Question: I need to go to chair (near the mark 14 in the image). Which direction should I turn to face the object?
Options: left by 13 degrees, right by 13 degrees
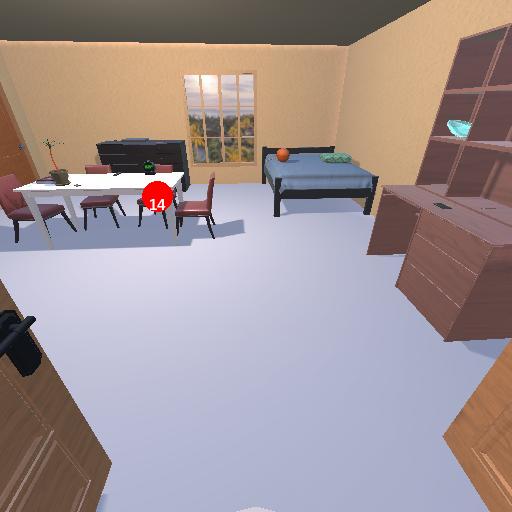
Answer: left by 13 degrees